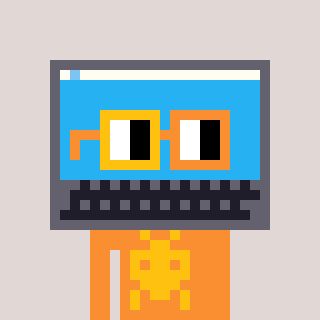
a pixel art character with square yellow and orange glasses, a laptop-shaped head and a orange-colored body on a warm background